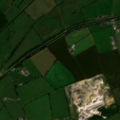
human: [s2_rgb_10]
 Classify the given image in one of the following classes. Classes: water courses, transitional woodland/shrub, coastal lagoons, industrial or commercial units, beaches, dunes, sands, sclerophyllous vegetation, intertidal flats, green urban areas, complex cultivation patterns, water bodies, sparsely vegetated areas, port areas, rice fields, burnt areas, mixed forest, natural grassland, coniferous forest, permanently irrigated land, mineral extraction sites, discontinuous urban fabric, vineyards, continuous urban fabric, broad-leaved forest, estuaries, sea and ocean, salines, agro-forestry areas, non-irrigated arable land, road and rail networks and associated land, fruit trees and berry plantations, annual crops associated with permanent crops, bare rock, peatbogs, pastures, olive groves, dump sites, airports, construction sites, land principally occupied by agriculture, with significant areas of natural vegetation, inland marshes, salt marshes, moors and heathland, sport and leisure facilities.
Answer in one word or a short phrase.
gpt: mineral extraction sites, non-irrigated arable land, pastures